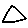
Label: triangle